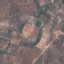
Land use / land cover: PermanentCrop